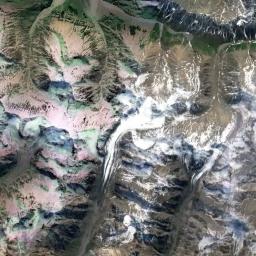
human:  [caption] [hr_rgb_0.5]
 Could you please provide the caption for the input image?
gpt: The snowberg is partly covered with snow and ice and partly covered with vegetation .

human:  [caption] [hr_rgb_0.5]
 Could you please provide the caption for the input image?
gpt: There is a lot of snow on the snowberg .

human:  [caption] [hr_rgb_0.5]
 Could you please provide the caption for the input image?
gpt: White, Brown, And green transitions from the peaks to the bottom of the peaks in the Snow Mountain Range .

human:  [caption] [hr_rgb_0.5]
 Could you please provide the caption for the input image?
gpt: The snow berg is consist of green plants,Bare land and white snow .

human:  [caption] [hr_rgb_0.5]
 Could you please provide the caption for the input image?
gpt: There are some snow on the snowberg .